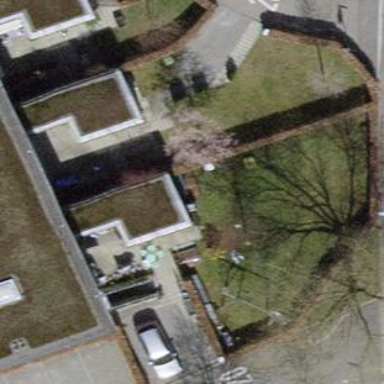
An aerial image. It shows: House with flat roof.